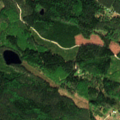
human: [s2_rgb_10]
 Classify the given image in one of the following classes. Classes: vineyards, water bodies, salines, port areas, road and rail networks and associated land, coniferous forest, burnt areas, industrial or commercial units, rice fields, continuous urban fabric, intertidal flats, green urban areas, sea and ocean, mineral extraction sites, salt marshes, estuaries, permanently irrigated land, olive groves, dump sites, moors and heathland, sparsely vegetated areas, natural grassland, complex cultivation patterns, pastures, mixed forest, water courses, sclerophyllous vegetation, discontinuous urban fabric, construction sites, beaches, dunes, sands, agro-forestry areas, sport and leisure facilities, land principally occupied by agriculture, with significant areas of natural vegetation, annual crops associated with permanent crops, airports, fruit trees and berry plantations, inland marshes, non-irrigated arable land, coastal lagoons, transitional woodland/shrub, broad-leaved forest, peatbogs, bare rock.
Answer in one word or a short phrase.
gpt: coniferous forest, mixed forest